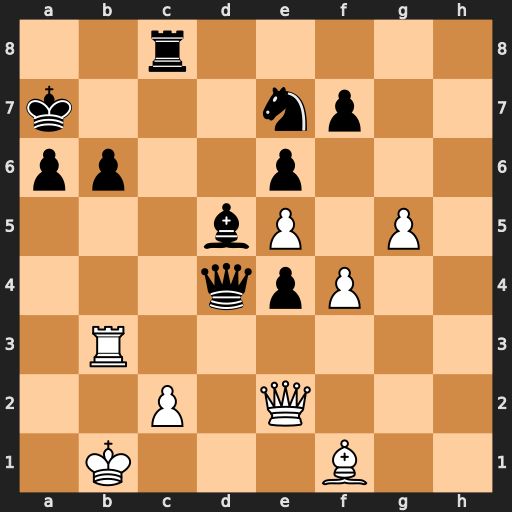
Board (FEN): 2r5/k3np2/pp2p3/3bP1P1/3qpP2/1R6/2P1Q3/1K3B2
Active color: w
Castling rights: -
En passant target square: -
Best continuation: Qxa6+ Kb8 Rxb6+ Qxb6+ Qxb6+